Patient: sex M, age 60
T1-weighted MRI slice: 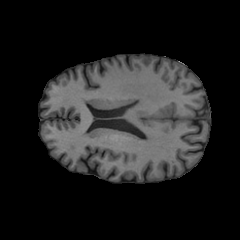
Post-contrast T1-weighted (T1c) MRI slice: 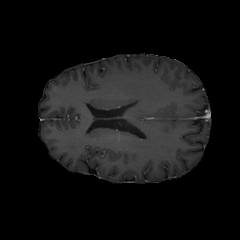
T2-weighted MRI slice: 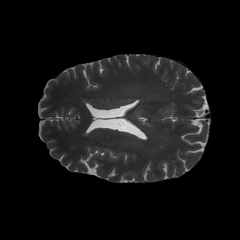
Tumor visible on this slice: no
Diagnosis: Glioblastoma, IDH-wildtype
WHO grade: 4